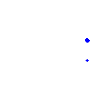
Particle: kaon